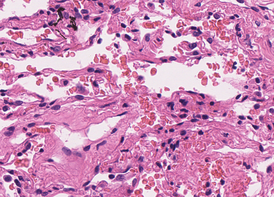
Tumor epithelial tissue: no
Tumor-associated stroma tissue: no
Normal tissue: yes